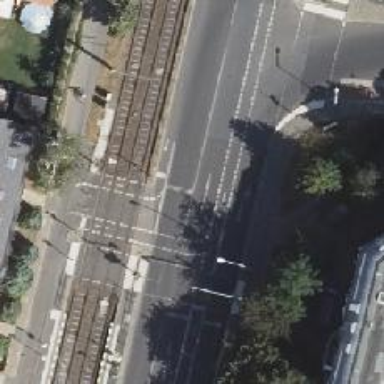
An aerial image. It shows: Road with traffic signals.